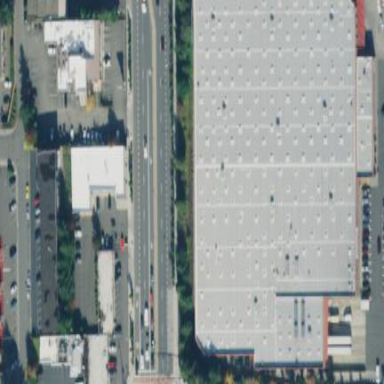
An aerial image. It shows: Retail building that houses wholesale shop.